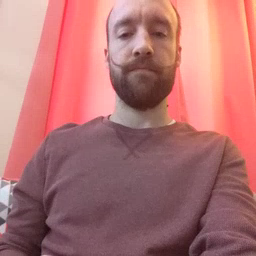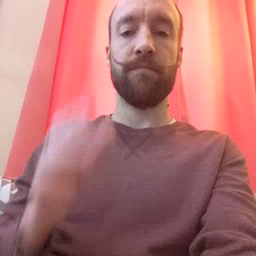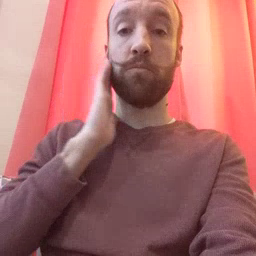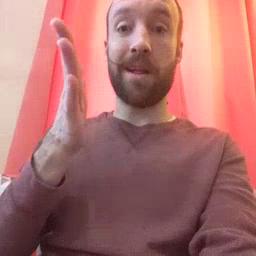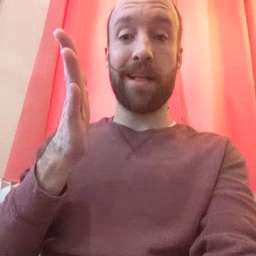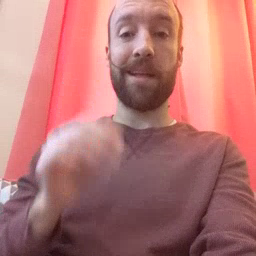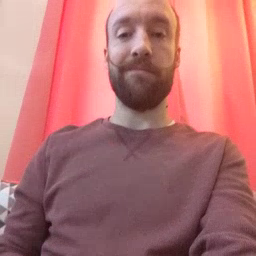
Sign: will